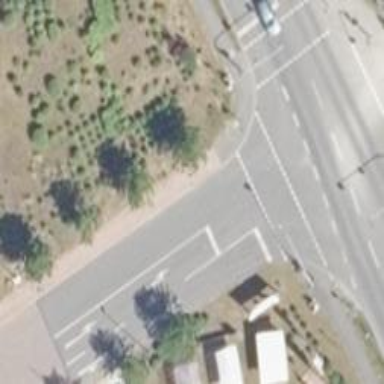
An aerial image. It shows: Road with "give way" sign.